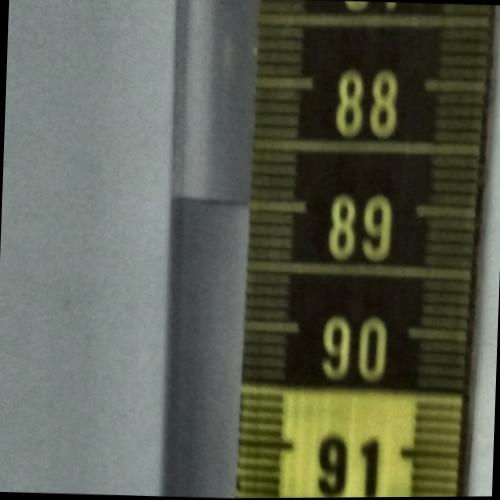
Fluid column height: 89.0 cm